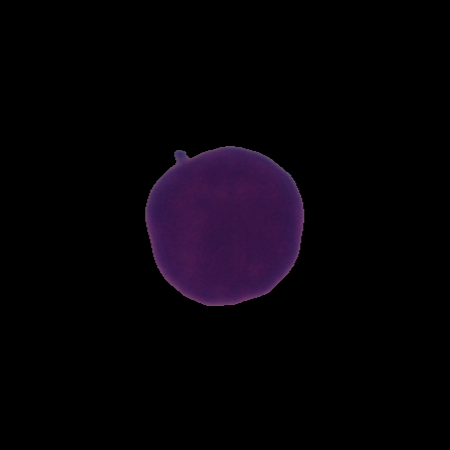
Label: healthy